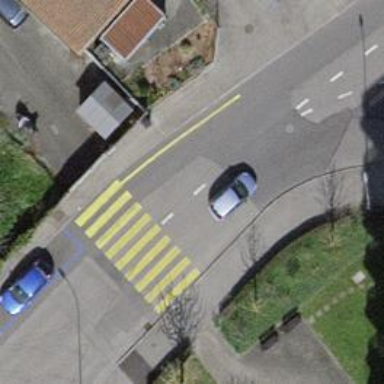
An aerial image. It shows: Marked crossing with zebra stripes on the road.